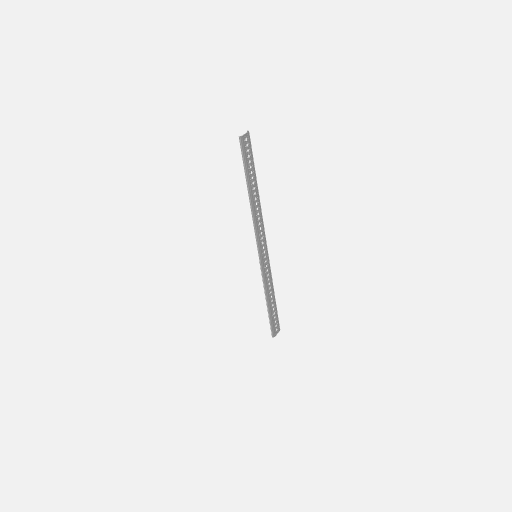
Part: RailChannel41H